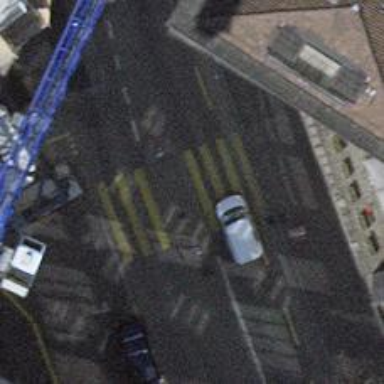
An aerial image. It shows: Kerb barrier.